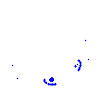
Particle: electron